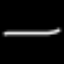
Label: line